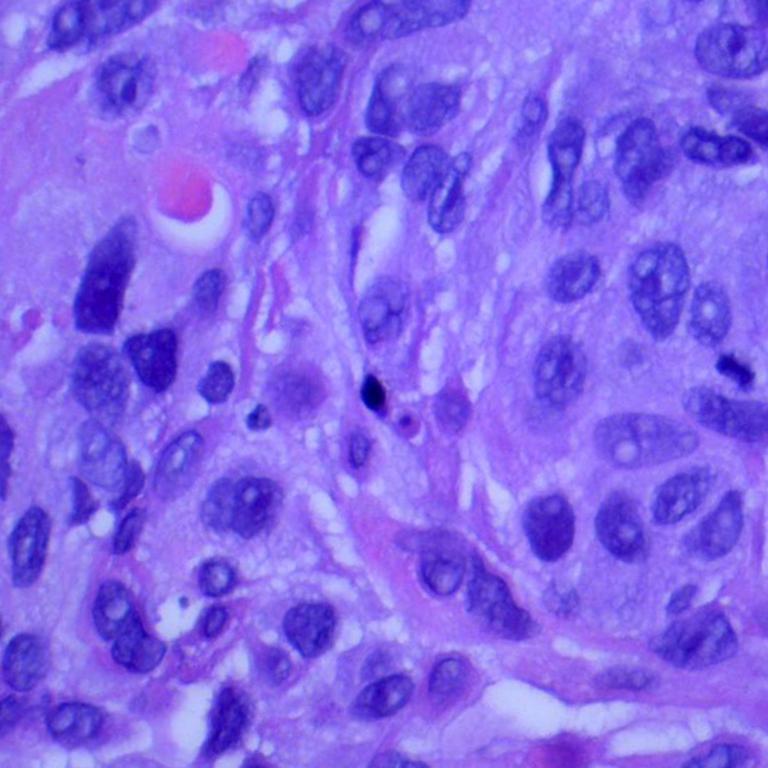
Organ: lung
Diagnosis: squamous carcinomas